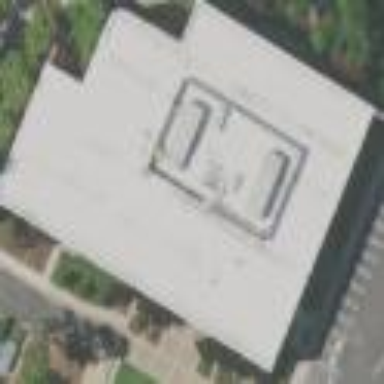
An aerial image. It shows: Building.